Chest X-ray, PA view. Patient: 63 years old, sex F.
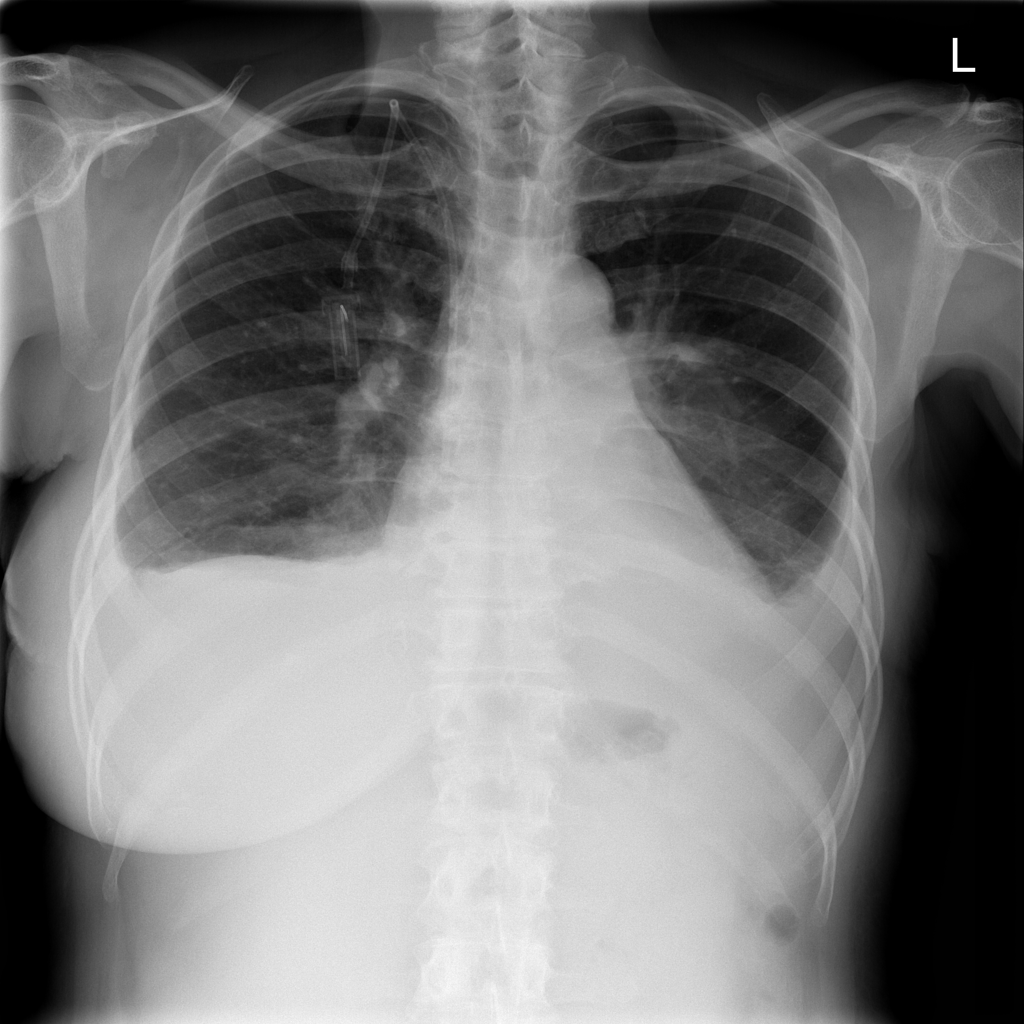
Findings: Effusion